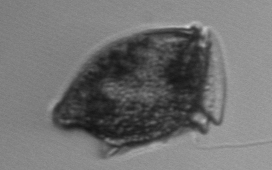
Label: Dinophysis_norvegica